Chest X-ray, PA view. Patient: 52 years old, sex M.
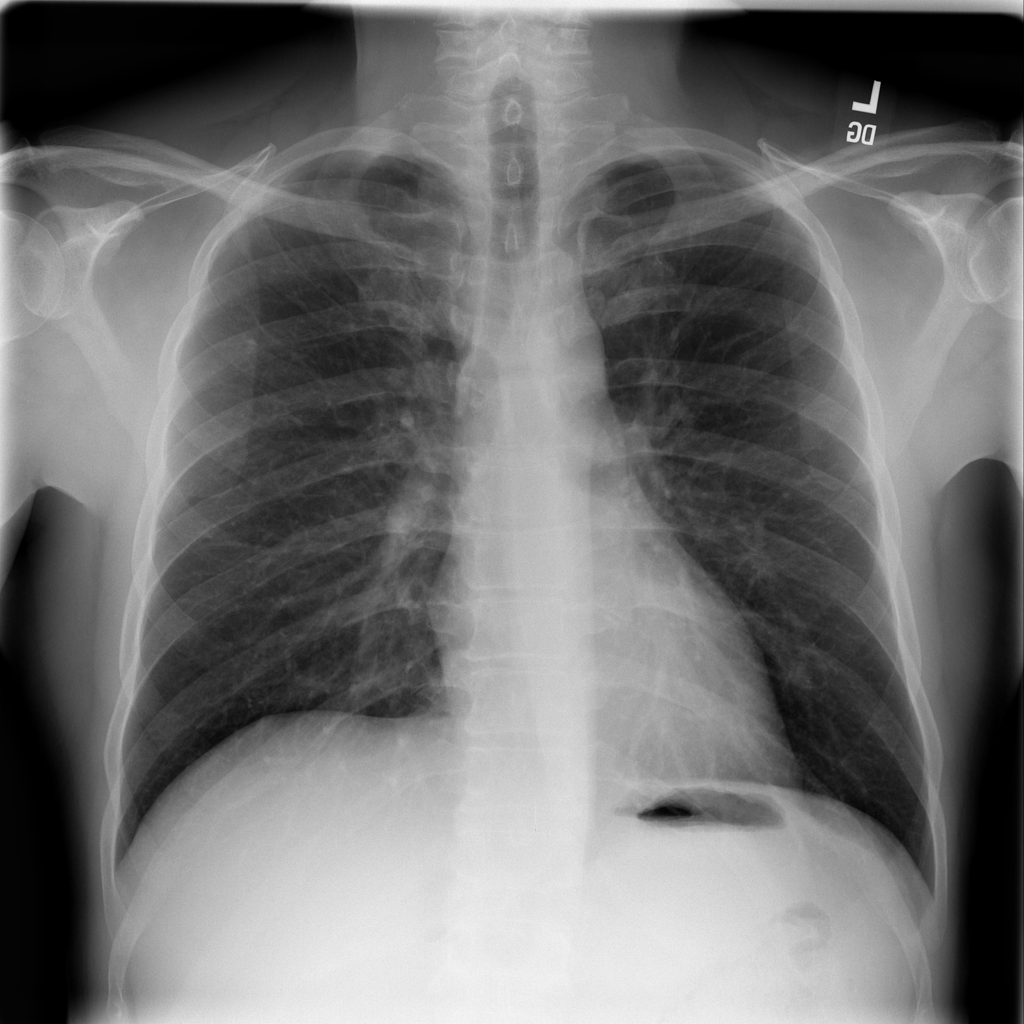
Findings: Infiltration